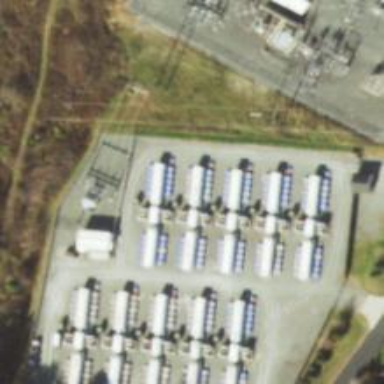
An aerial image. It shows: Generator for power supply.